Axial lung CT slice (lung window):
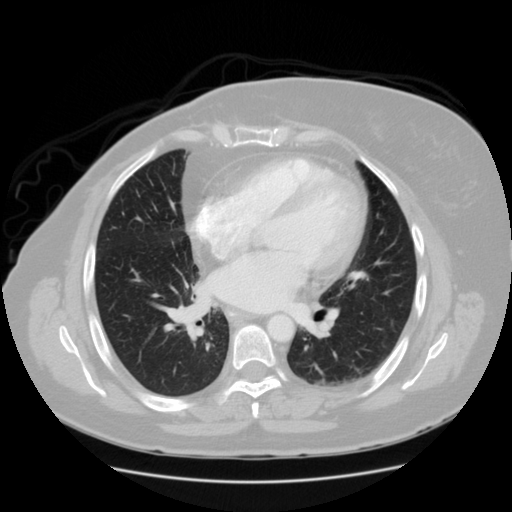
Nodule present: no